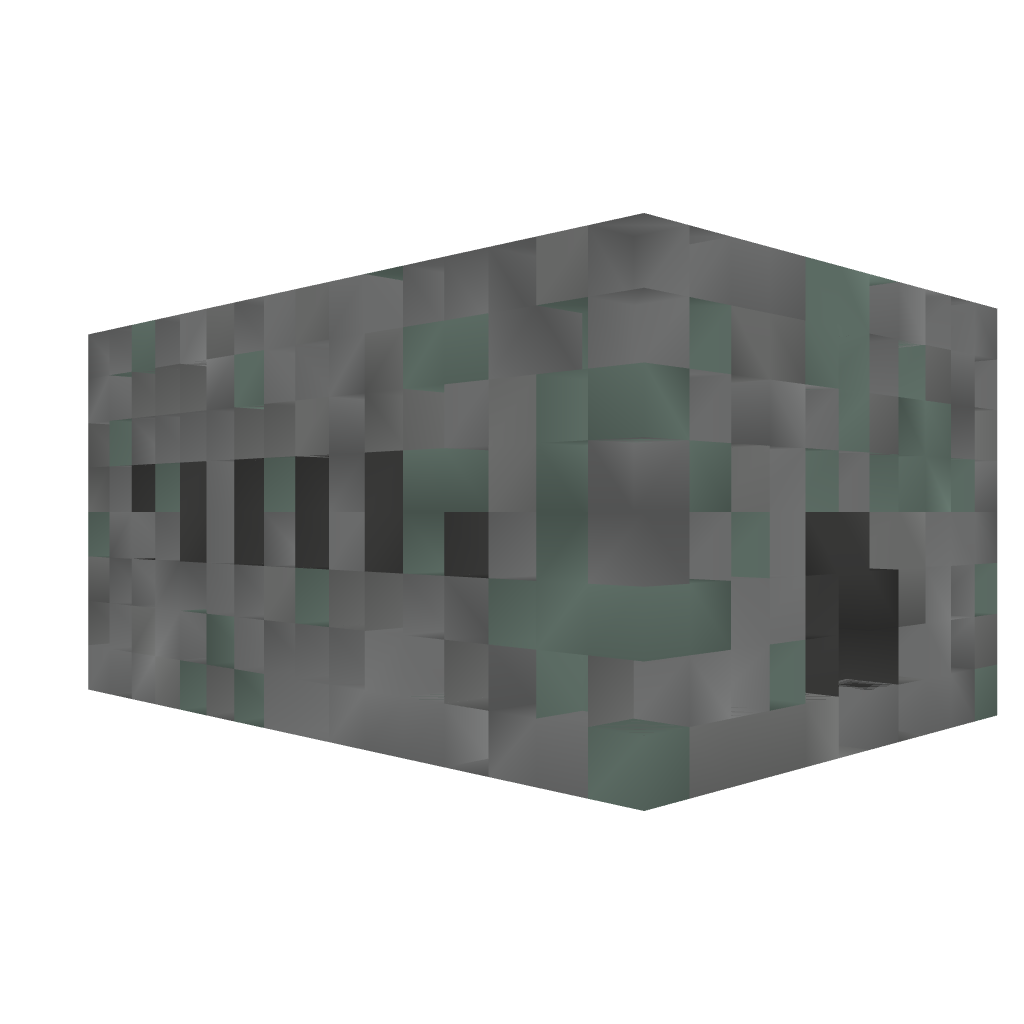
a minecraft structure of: The End Portal Room